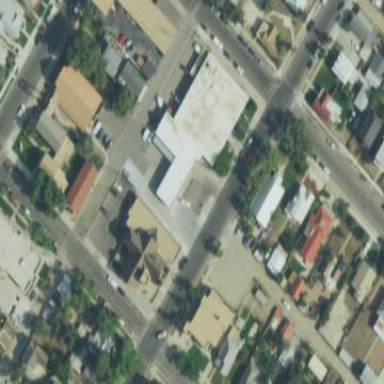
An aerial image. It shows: Building that serves as post office.